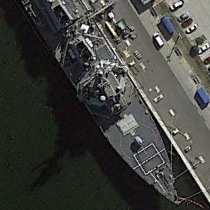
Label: Arleigh_Burke-class_destroyer